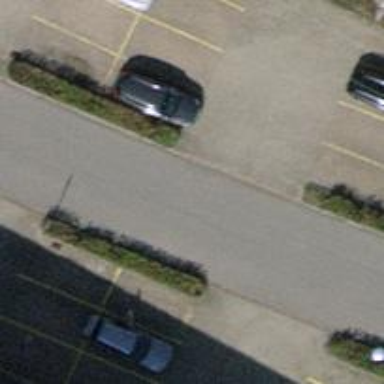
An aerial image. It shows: Parking aisle made of paving stones.